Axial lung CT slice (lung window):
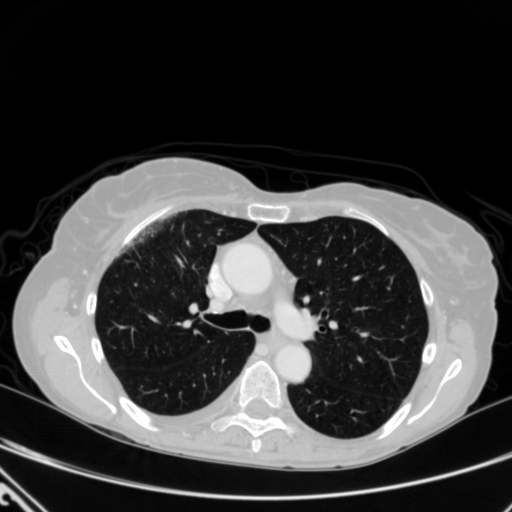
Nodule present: no